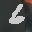
Label: 6